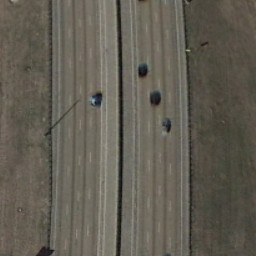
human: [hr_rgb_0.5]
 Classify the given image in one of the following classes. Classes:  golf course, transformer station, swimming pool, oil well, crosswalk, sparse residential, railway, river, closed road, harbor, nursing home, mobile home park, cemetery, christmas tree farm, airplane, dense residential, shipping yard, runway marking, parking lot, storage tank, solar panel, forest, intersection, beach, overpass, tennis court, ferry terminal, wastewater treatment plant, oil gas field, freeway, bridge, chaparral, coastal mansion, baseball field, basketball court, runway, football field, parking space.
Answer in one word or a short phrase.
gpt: freeway